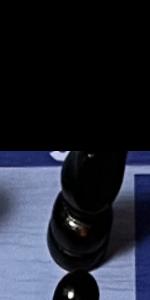
Label: Knight_Black